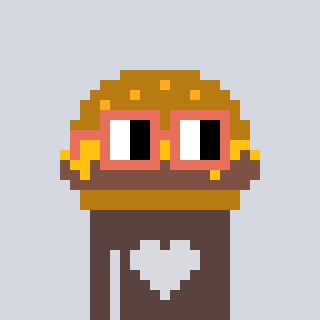
a pixel art character with square orange glasses, a burger-shaped head and a darkbrown-colored body on a cool background